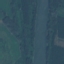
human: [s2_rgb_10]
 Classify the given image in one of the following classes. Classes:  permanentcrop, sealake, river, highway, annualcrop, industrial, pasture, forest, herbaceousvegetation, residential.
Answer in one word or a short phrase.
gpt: River